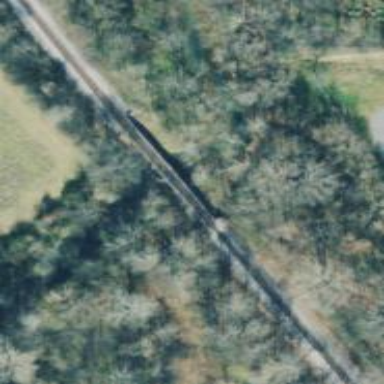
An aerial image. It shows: Railway bridge.